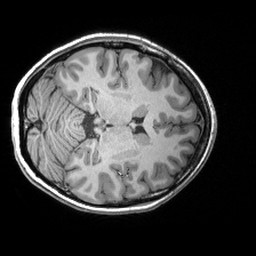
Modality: T1w
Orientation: axial
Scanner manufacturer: siemens
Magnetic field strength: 3 T
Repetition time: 2.53 s
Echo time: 0.00299 s